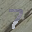
Label: 7